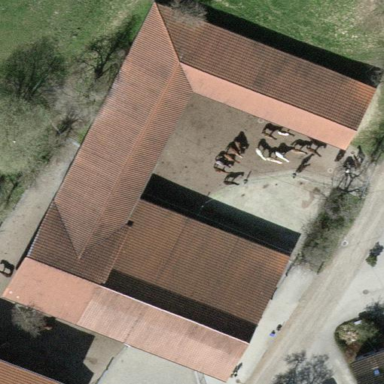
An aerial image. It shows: Stable.